Brain MRI, t2w sequence, axial 2D slice.
Patient: age 44, sex F, weight 96 kg, height 1.95 m
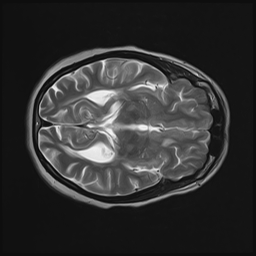